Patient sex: M
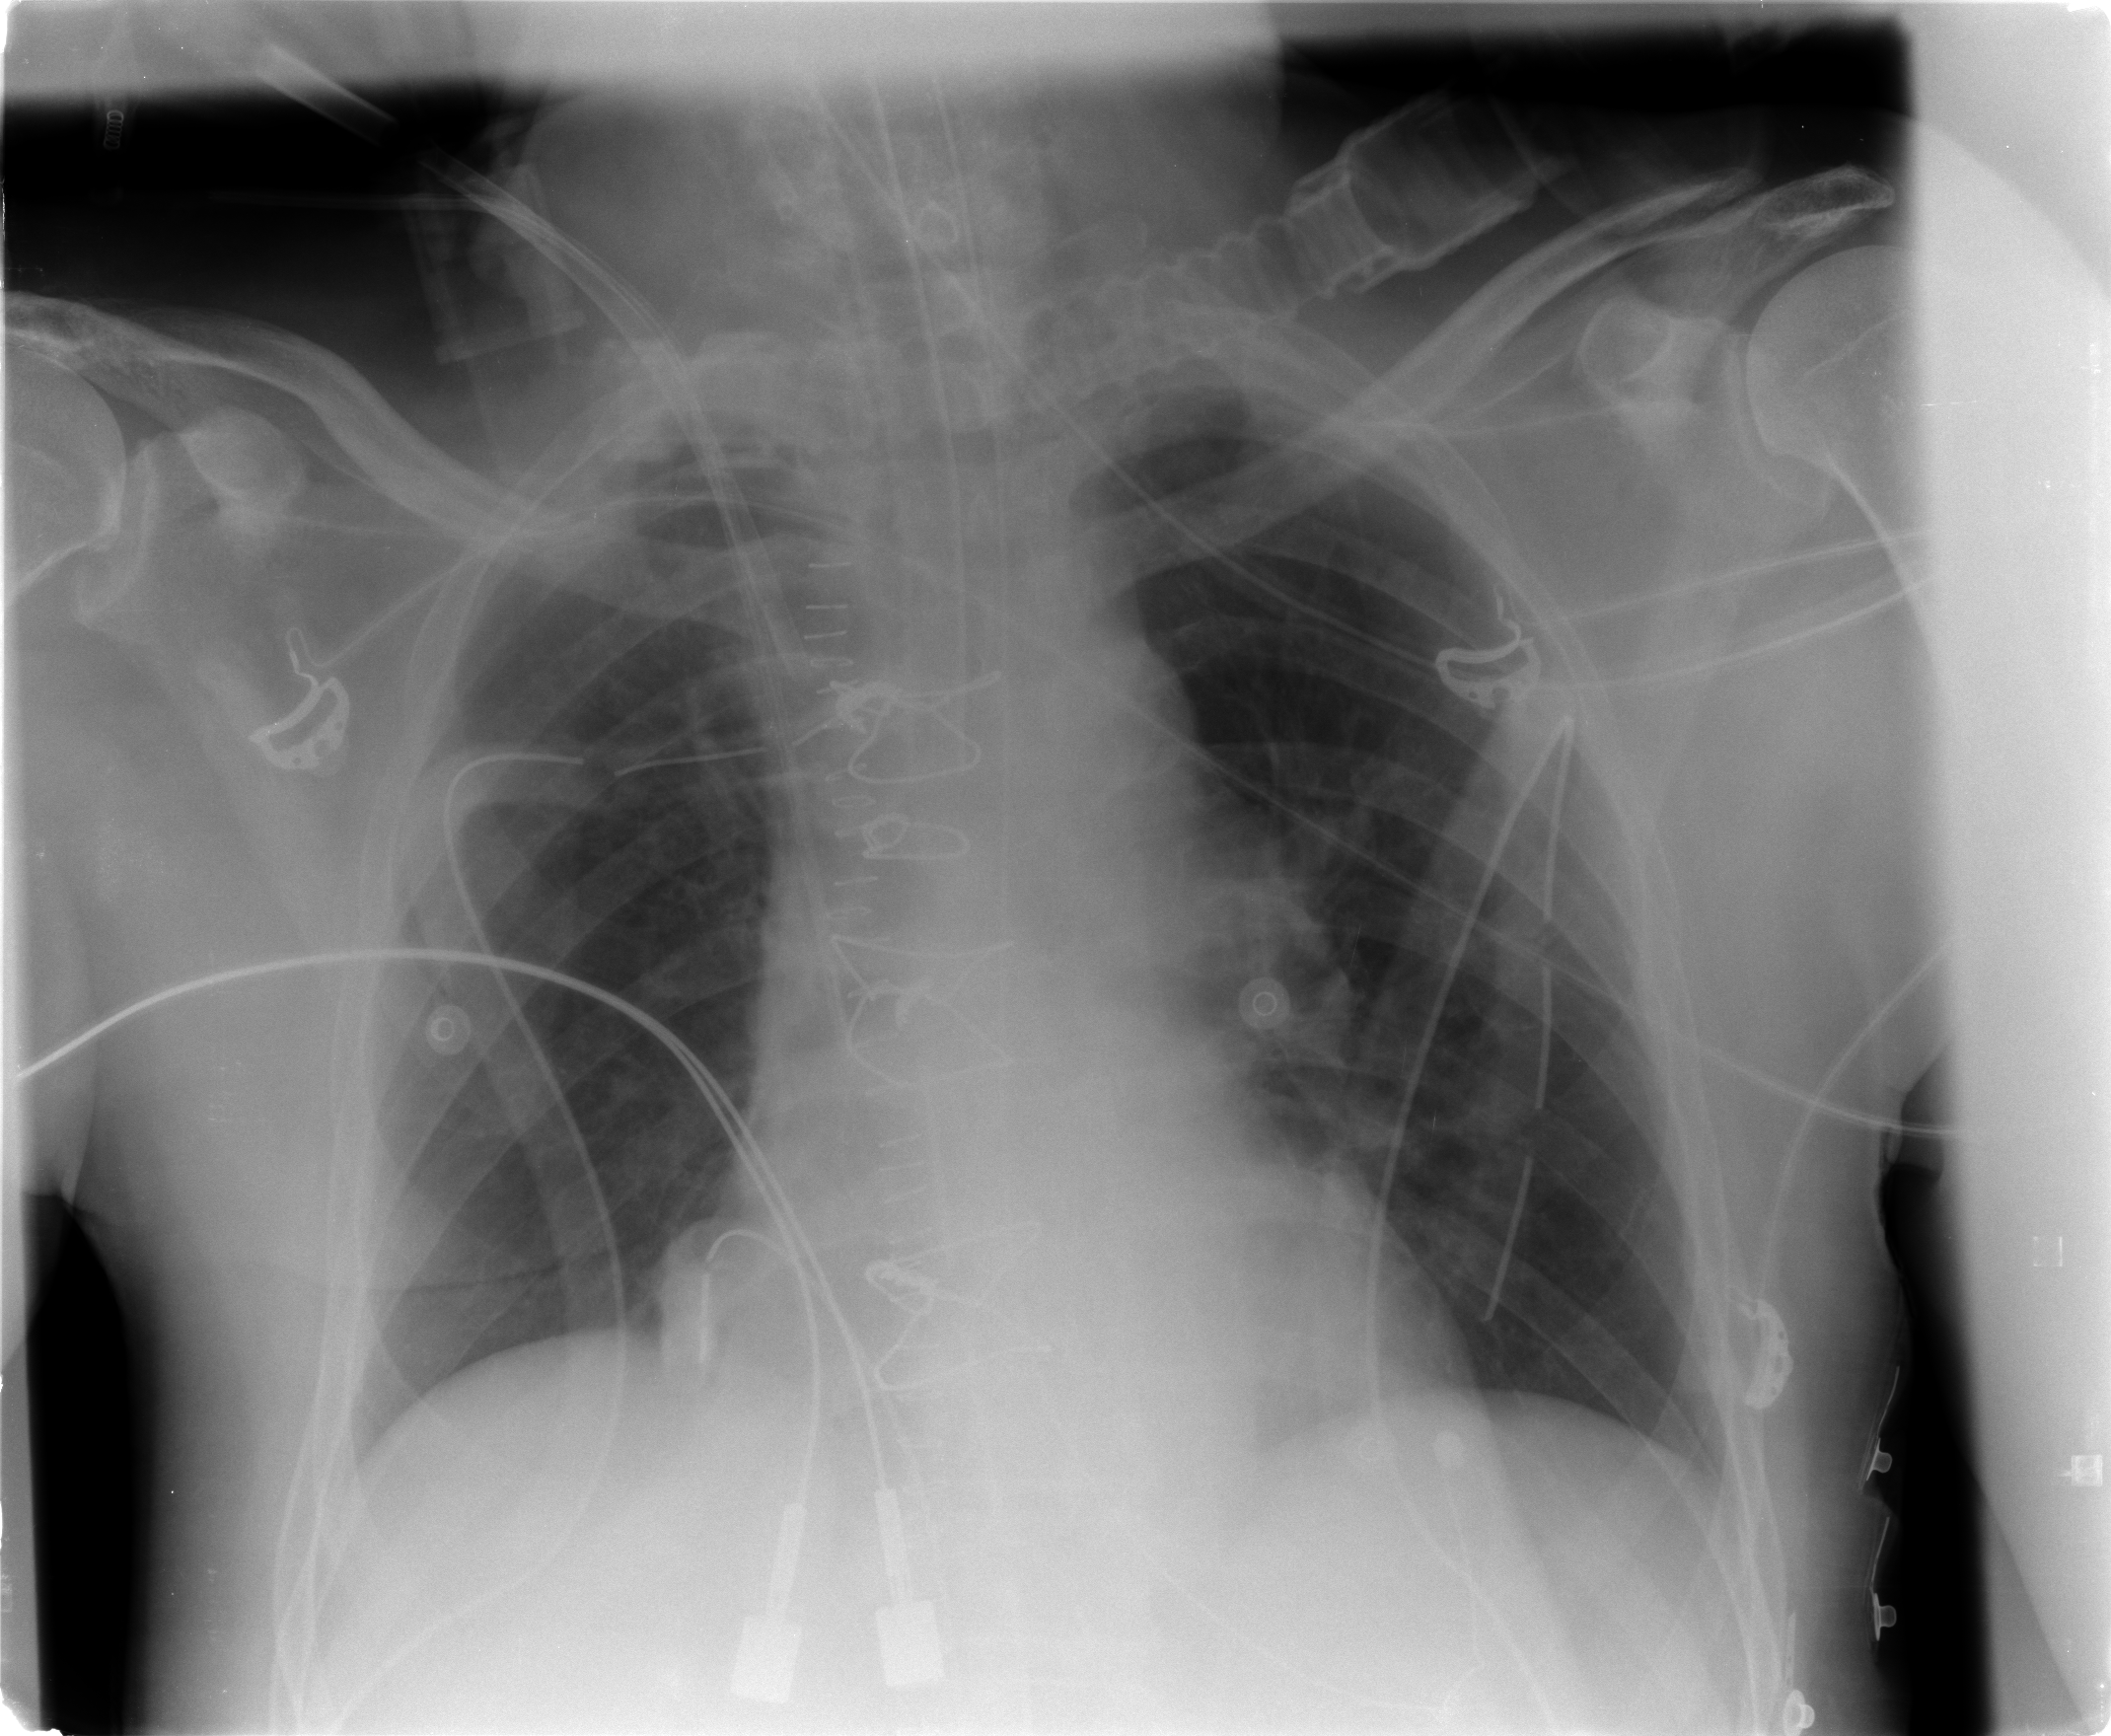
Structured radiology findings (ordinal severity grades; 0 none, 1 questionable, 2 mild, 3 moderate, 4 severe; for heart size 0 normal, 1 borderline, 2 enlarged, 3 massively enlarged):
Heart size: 0
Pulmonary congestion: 1
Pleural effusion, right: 0
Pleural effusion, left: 0
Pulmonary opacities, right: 0
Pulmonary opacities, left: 0
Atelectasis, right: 1
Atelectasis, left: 2